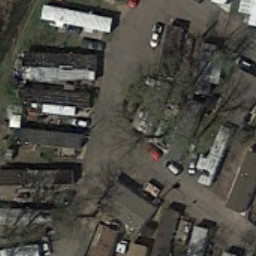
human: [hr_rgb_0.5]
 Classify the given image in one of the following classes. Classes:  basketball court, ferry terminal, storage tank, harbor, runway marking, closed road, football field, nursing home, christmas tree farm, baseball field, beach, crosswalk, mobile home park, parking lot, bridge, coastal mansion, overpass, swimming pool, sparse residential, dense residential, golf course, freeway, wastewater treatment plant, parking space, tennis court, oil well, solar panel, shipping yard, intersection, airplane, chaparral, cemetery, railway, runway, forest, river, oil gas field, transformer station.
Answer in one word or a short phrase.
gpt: mobile home park